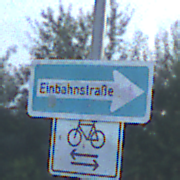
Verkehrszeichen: EinbahnstrasseRechtsweisend
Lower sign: RichtungsangabeDurchPfeile9
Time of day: MorningAfternoon
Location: Outdoor (Nature)
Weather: PartlyCloudy
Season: NotSpecified
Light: Natural